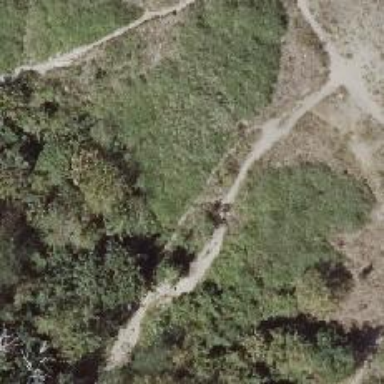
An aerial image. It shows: Ground path.